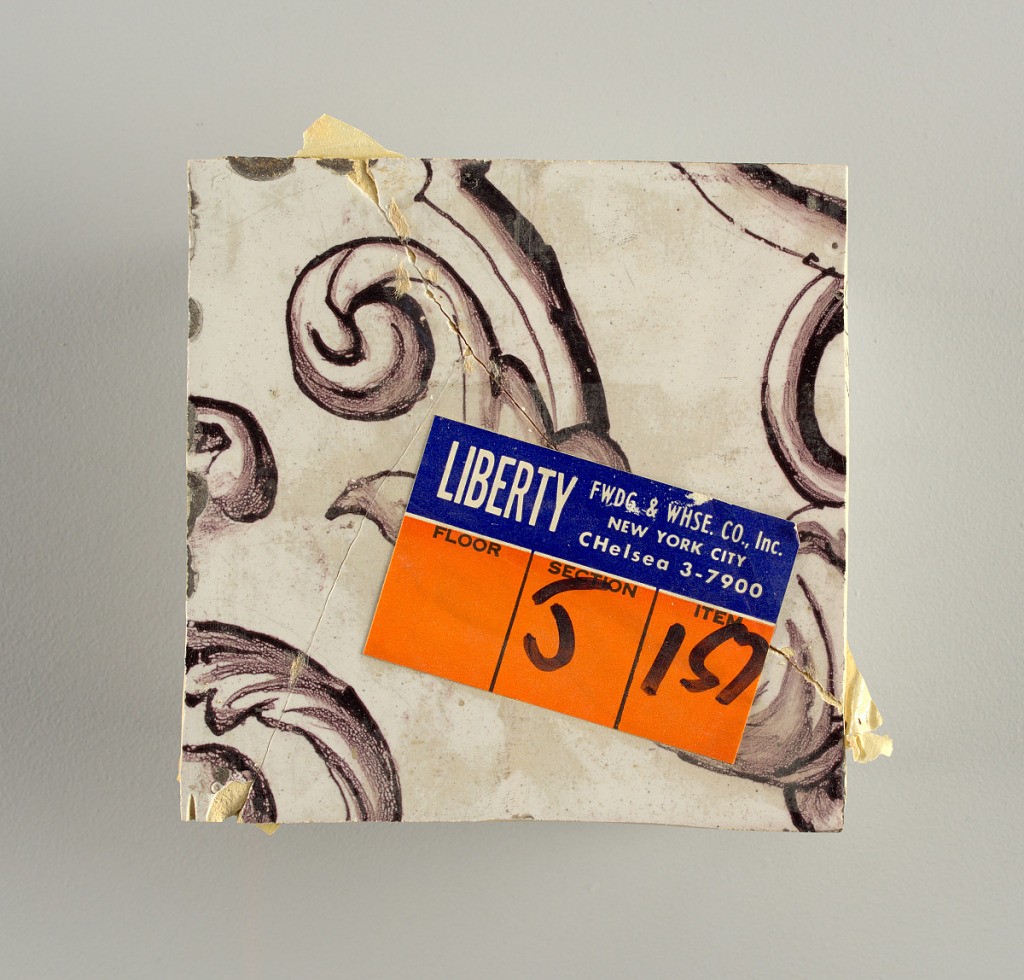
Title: Wall facing
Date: ca. 1725
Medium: tin-glazed earthenware, underglaze
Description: Two vertical rectangles, twenty-three tiles high.  A) Nine tiles wide at top; seven tiles wide at bottom.  B) Ten and one-half tiles wide.

Arabesque design of foliage.  A) with centered figure of Justice under a canopy.  B) with centered urn.